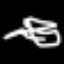
Label: squiggle